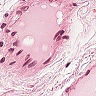
Metastatic tissue present: no